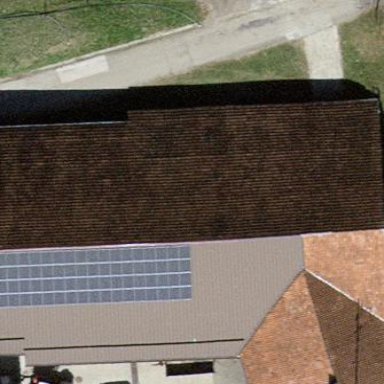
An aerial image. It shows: Barn with gabled roof oriented along its length.